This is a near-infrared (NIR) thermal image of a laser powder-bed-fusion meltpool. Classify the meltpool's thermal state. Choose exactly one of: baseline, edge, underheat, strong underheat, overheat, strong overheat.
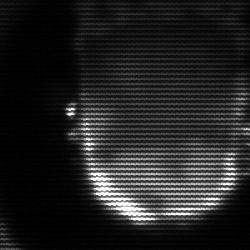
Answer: baseline